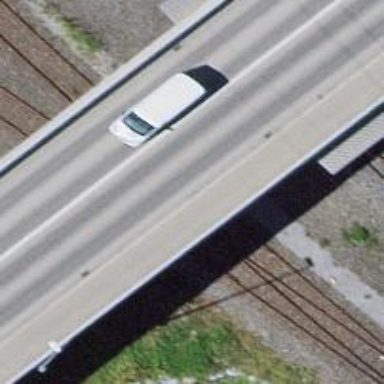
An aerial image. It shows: Siding railway track with one set of rails.